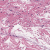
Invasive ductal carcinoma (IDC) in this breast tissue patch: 0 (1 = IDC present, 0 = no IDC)